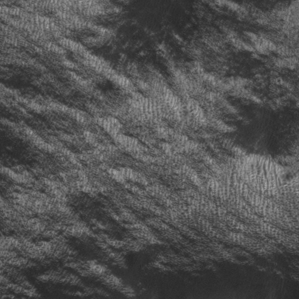
Label: frost